Question: I'm porting
I am having source code of Chicken of VNC Mac application which take vnc of any LAN connected mac. I have to do same with iphone app. So while debugging mac source code I am not able to figure out how that mac app establish an authenticated VNC connection?
I have done some progress. Now i am able to connect any LAN connected MAC and can take VNC of it. But i think the way i am doing is wrong. Actually now i am calling unstoppable timer again & again for [conn startTalking] and making RFBConnection with server on every mseconds for uninterrupted connection. Is this is a right way ? But this arise a new problem i cannot scroll my vnc view because on every mseconds screen is refreshing with new RFBConnection. Can any one guide me ?
>

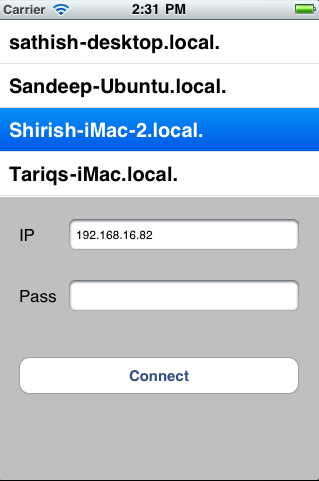
Answer: See section 7.1 (handshaking messages) and 7.2 (security types) of <URL>.